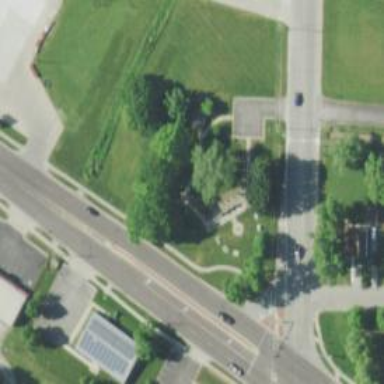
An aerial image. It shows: Historical site featuring war memorial.